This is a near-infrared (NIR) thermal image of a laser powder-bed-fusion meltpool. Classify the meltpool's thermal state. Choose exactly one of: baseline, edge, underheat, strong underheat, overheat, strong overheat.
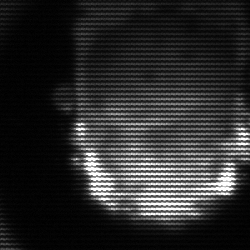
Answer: baseline